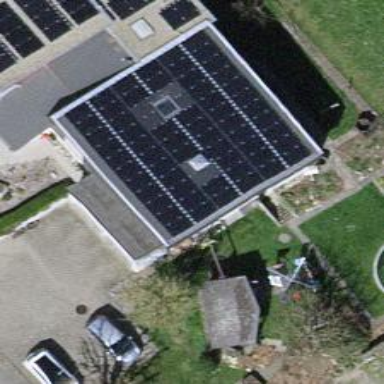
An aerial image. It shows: Solar power generator using photovoltaic method with solar photovoltaic panel types.